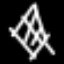
Label: diamond